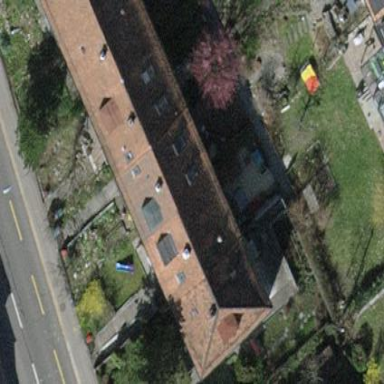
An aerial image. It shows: Terrace building.